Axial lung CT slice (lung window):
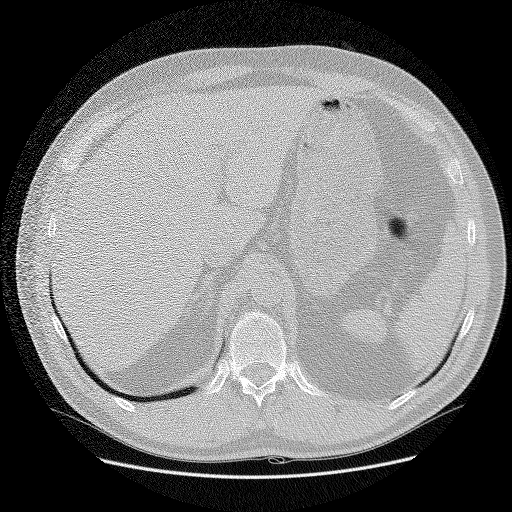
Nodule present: no